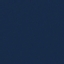
Land use / land cover class: SeaLake